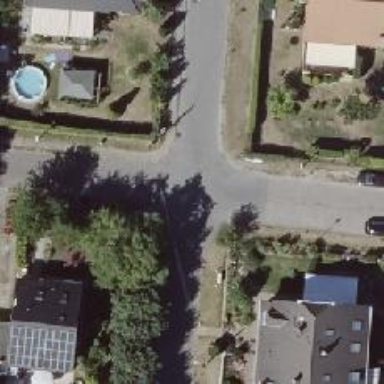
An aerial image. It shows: Residential road with asphalt surface.